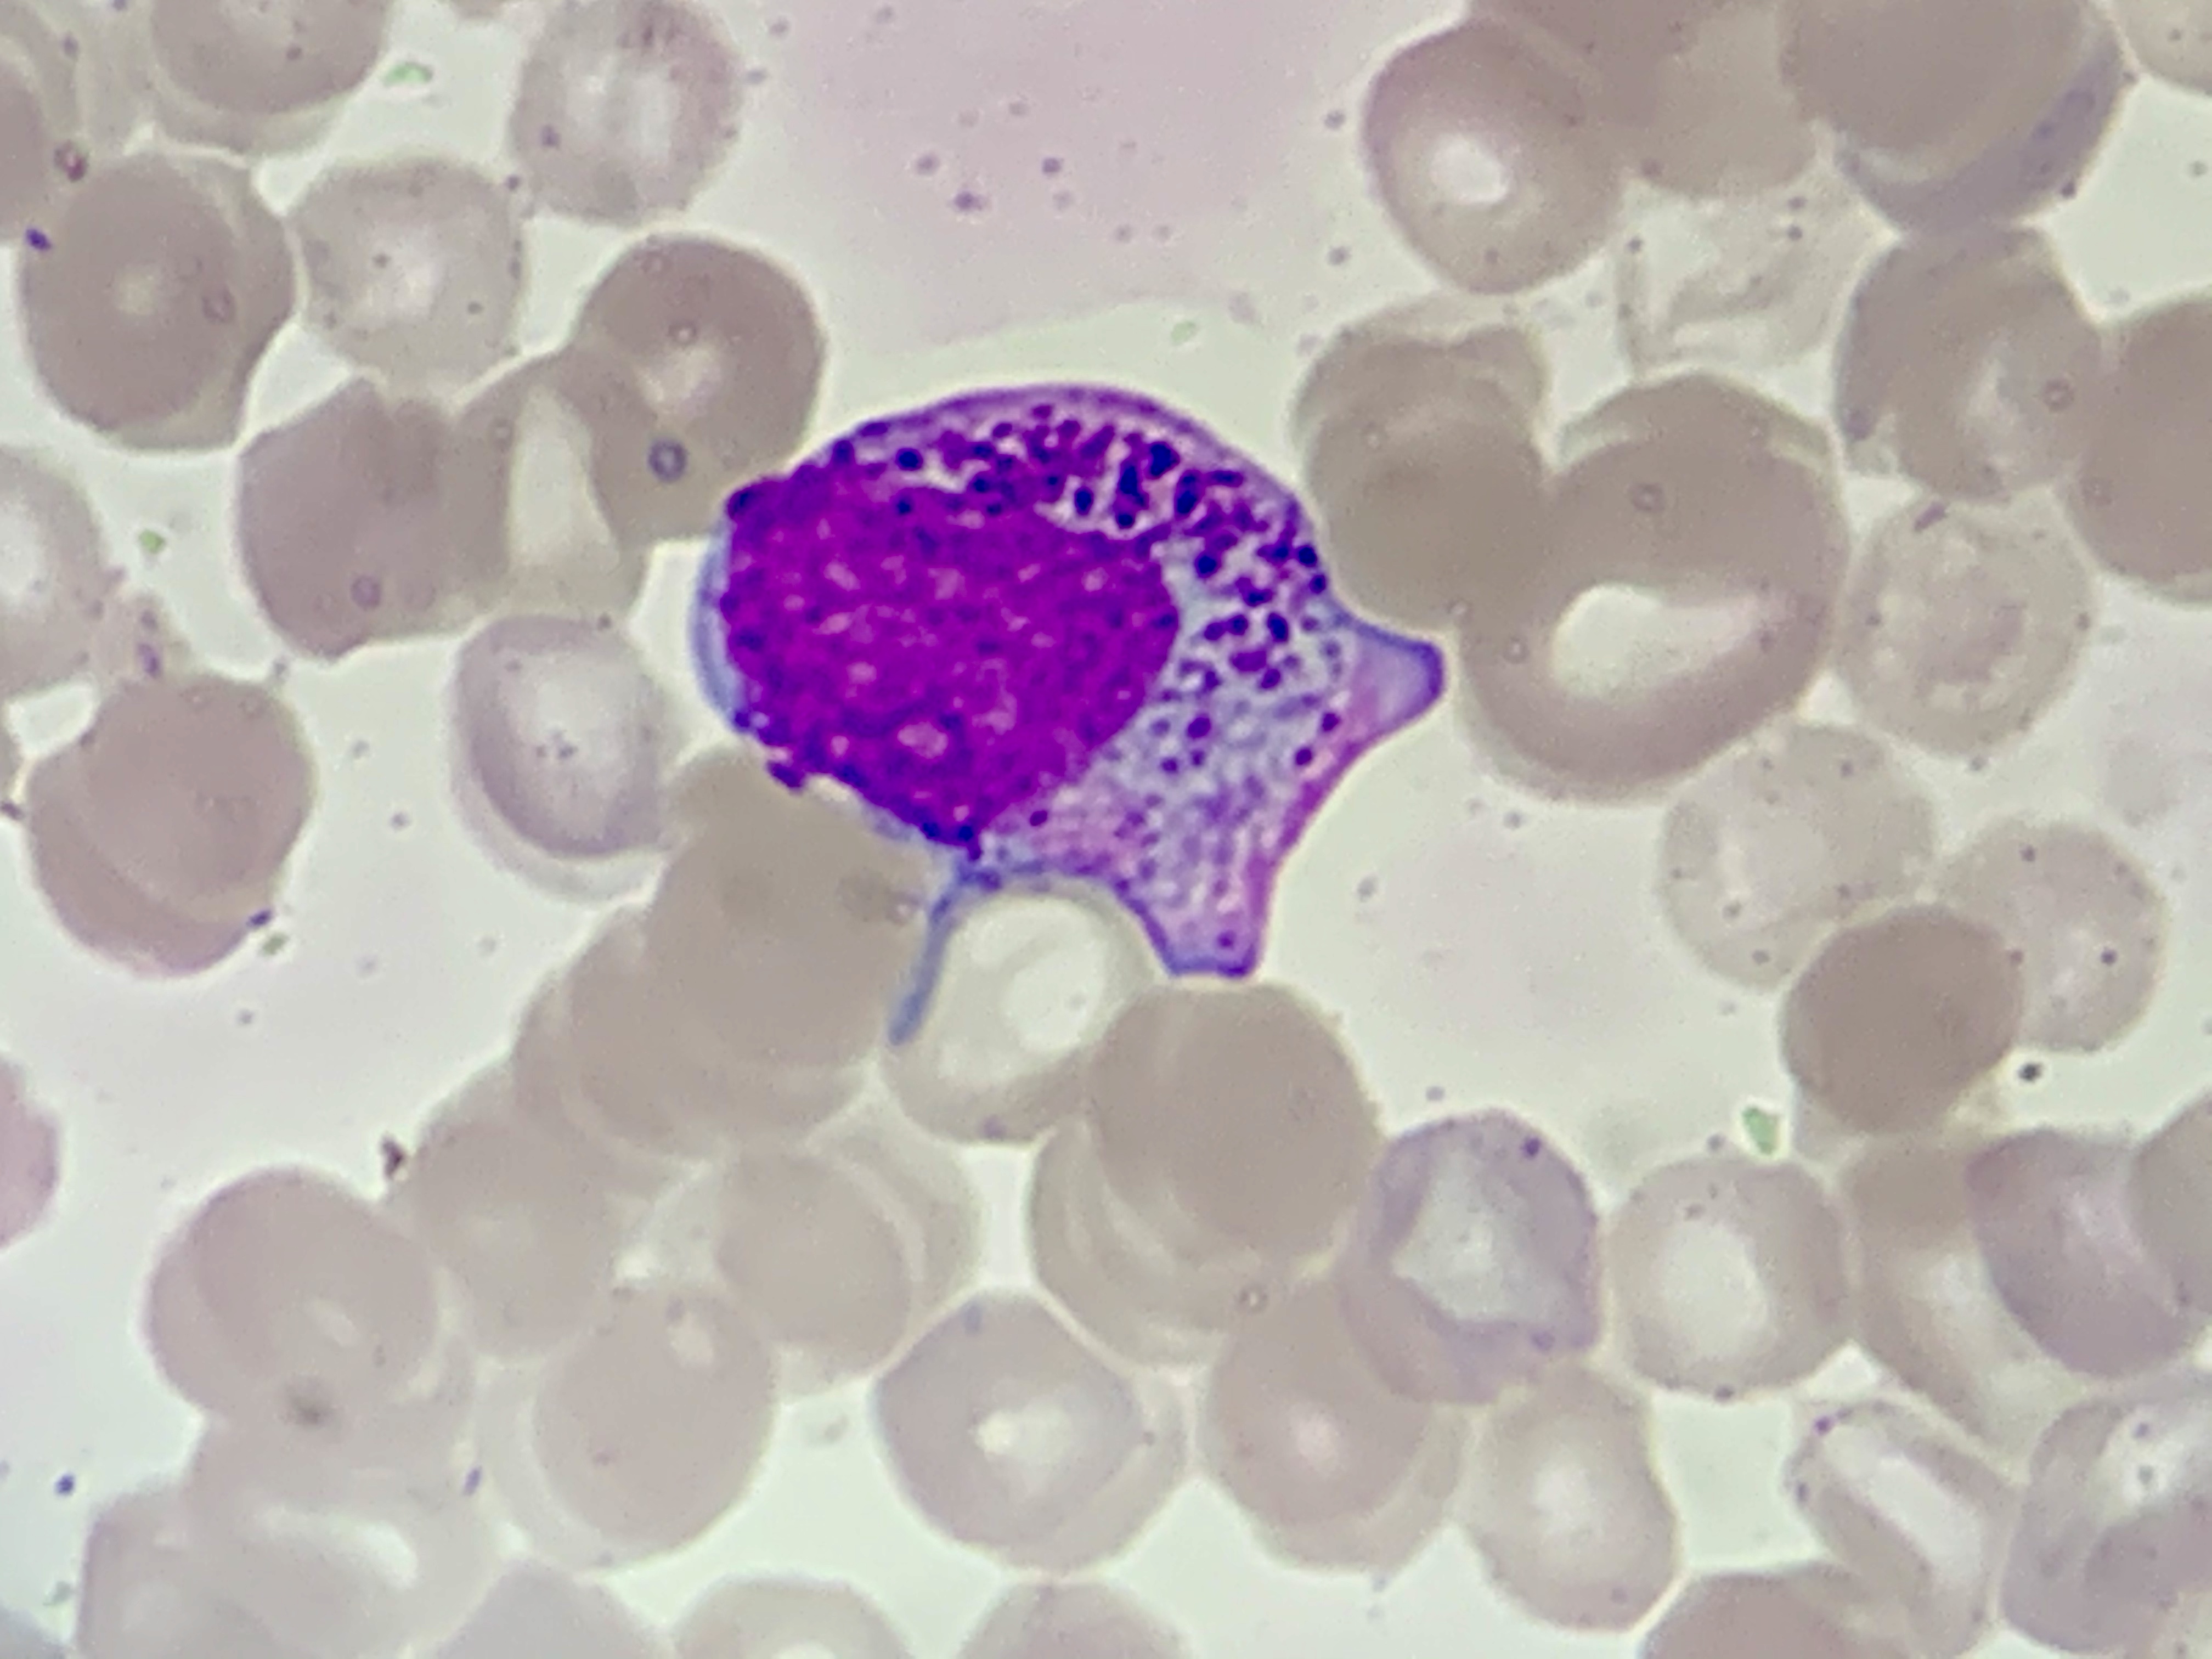
Cell type: PROMYELOCYTES